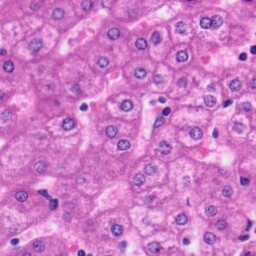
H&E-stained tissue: Liver